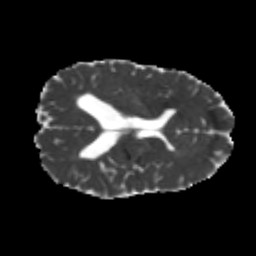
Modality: MD
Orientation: axial
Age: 24
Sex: male
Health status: healthy
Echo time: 0.074 s